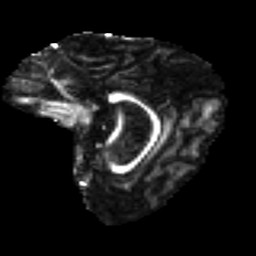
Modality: FA
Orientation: sagittal
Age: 25
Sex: female
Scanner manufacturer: ge
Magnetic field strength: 3 T
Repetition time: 7.8 s
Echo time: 0.0606 s